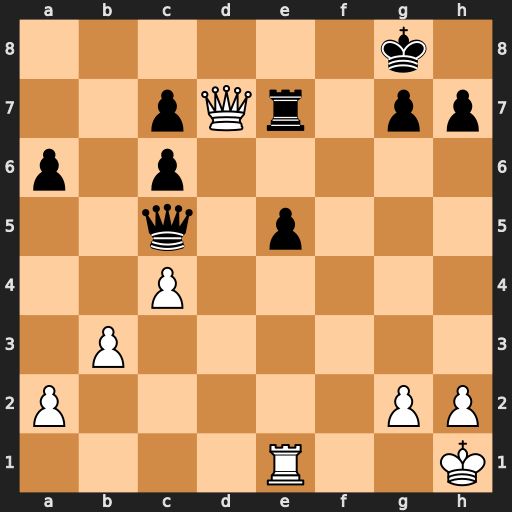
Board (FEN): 6k1/2pQr1pp/p1p5/2q1p3/2P5/1P6/P5PP/4R2K
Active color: w
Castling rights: -
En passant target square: -
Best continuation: Qc8+ Re8 Qxe8+